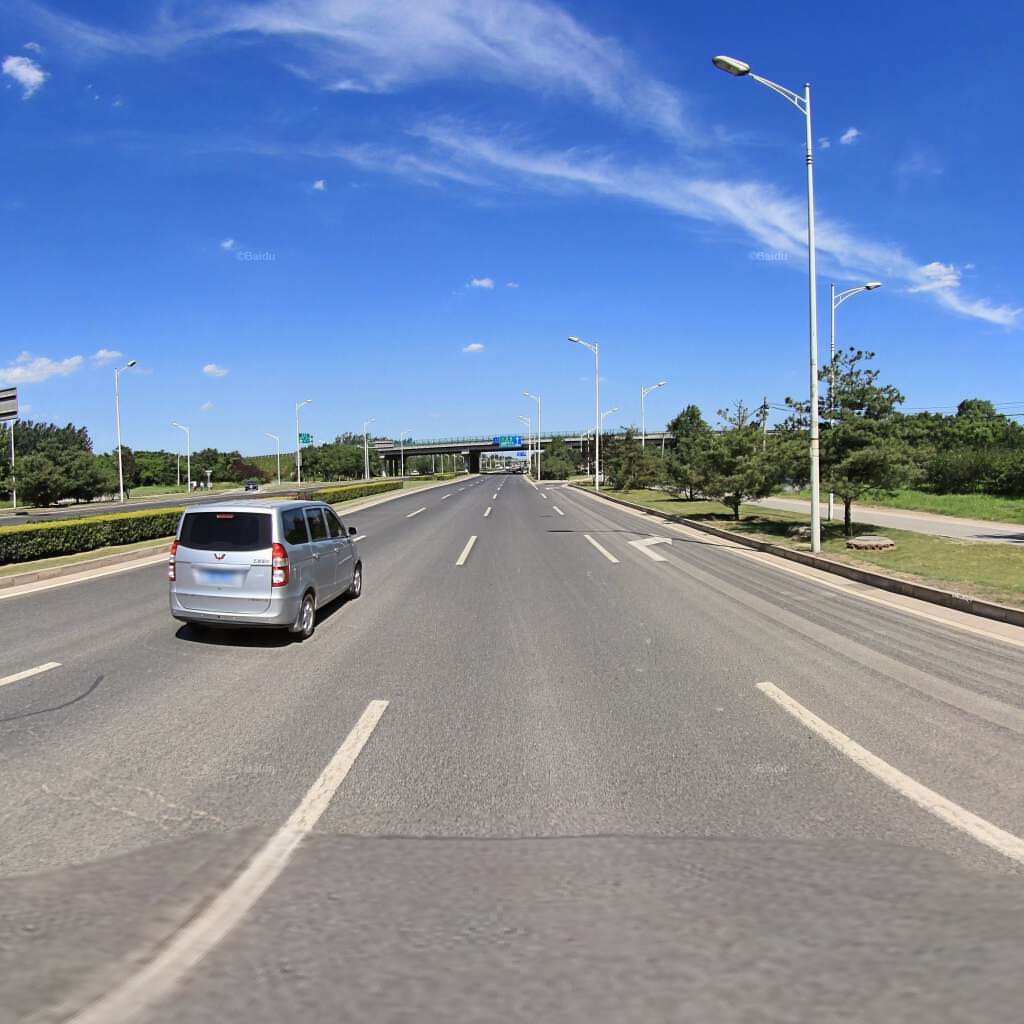
Region: Haidian
Road damage annotations: longitudinal patch, transverse crack, transverse crack